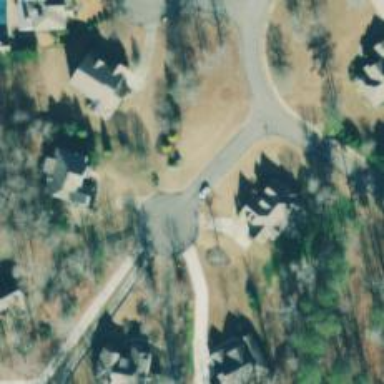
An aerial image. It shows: Residential road with asphalt surface and sidewalk on the left side.